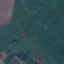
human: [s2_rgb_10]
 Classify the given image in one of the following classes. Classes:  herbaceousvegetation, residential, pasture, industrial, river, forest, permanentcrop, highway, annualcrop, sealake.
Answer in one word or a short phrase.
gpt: Pasture